Contrast-enhanced CT slice 111 of 162
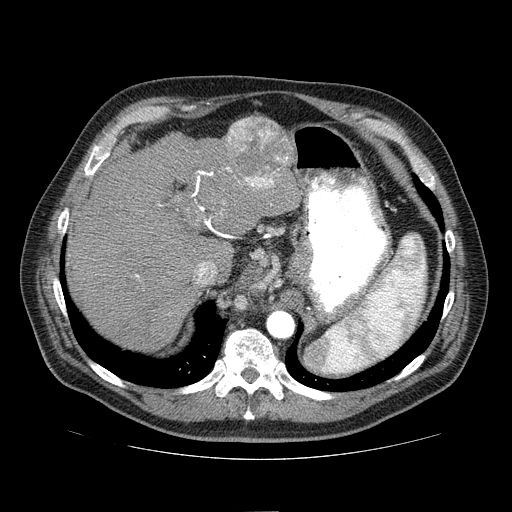
Segmented voxel counts for this case:
Liver: 757568 voxels
Tumor mass: 65817 voxels
Portal vein: 15838 voxels
Abdominal aorta: 4667 voxels